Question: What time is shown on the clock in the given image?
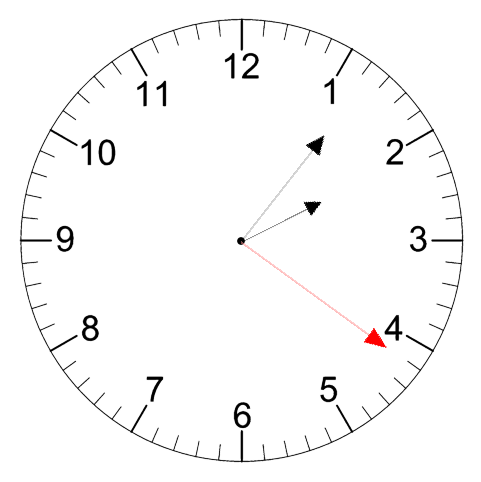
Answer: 02:06:21